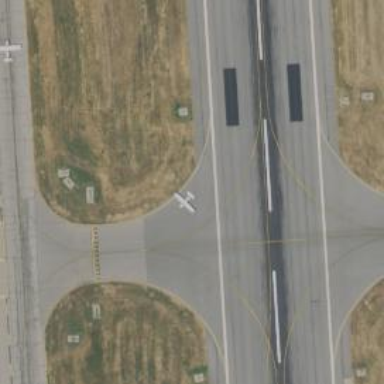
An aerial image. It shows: View of taxiway at the airport.